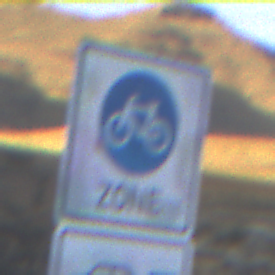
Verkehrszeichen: BeginnFahrradzone
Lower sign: MehrspurigeFahrzeugeFrei2
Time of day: SunriseSunset
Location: Outdoor (Nature)
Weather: PartlyCloudy
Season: NotSpecified
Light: Natural